Question: I have exported a jar file that I want to run the console. The code compiles and runs correctly in eclipse but I am having an issue running it from the console.

To me it looks like the referenced jar's I added via built path in the Eclipse project file and not being added to the export. If that is the case, how do I ensure that they do? If not, what am I doing wrong?
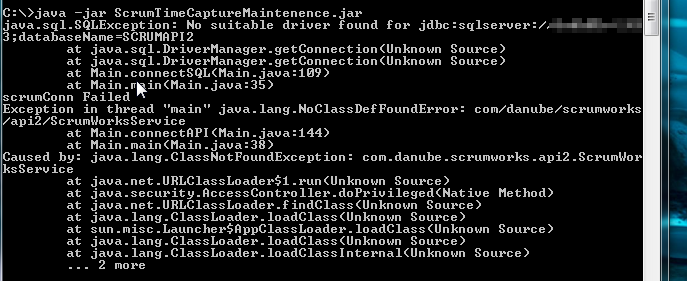
Answer: When you export your source code's class files to a jar using eclipse, only the .class files of your source are exported! Hence your exported jar file doesn't contain the referenced jars you mentioned in eclipse! Due to this, the error occurs while executing from command prompt.
:
Take all the jar files required to execute the program, store it in the same directory as you store the exported jar file. Now while executing the java command, provide all the jar file's names in classpath field as following:
Once you do this, your problem should be resolved!